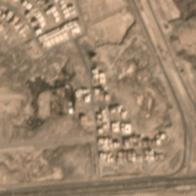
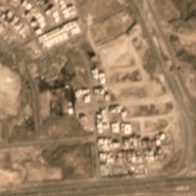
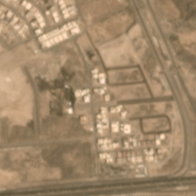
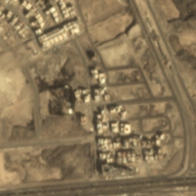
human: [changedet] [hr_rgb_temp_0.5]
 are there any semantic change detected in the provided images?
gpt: several intersecting roads and some houses are built on bareland .

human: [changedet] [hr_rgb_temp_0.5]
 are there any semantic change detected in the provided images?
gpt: several winding roads and houses are built .

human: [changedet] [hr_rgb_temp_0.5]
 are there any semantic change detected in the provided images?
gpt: many buildings appear on the bareland .

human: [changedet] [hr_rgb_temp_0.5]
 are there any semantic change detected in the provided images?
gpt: some roads and many houses are built .

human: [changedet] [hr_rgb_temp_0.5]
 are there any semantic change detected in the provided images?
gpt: some roads and houses are built .